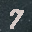
Label: 7